Question: I want ot make something like this:

So, when I click on part of this line, music in my player will start playing music from chosen moment.
How should I do that (detect where user clicked on this bar)? Use canvas or maybe there is another way?
I think canvas won't be good idea, but what to use instead?
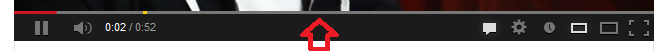
Answer: Maybe you can try this:
<URL>
When you move the slider, you can detect that event, and possibly ask you player API to go to that instant.
'''
You can try ans see if it helps.
'''
<URL>